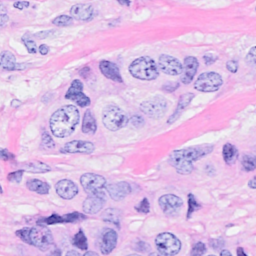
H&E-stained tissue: Breast